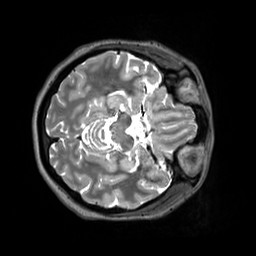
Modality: T2w
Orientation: axial
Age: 27
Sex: female
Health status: healthy
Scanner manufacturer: siemens
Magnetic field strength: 3 T
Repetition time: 3.2 s
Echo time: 0.412 s